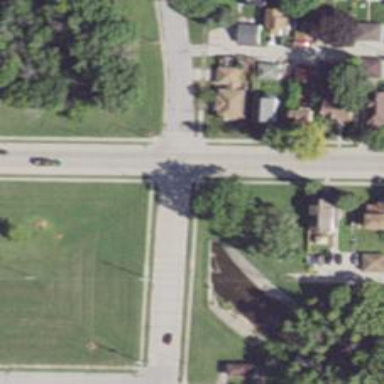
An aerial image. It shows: Marked crossing on the road.